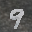
Label: 9